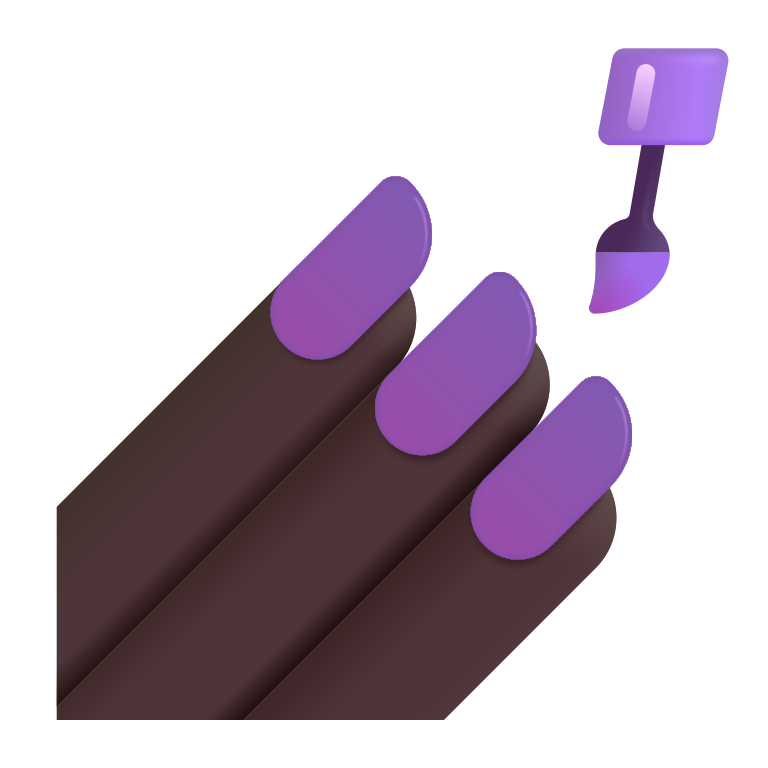
nail polish color dark